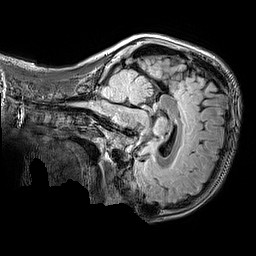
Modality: FLAIR
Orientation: sagittal
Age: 11
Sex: male
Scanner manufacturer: siemens
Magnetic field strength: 3 T
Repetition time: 5 s
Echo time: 0.388 s